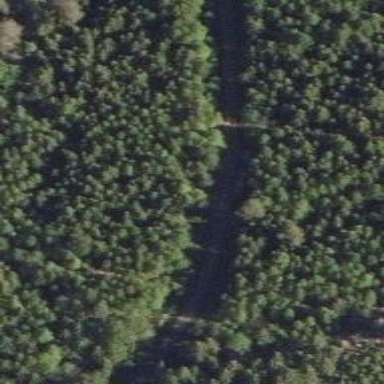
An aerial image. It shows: Unclassified road.